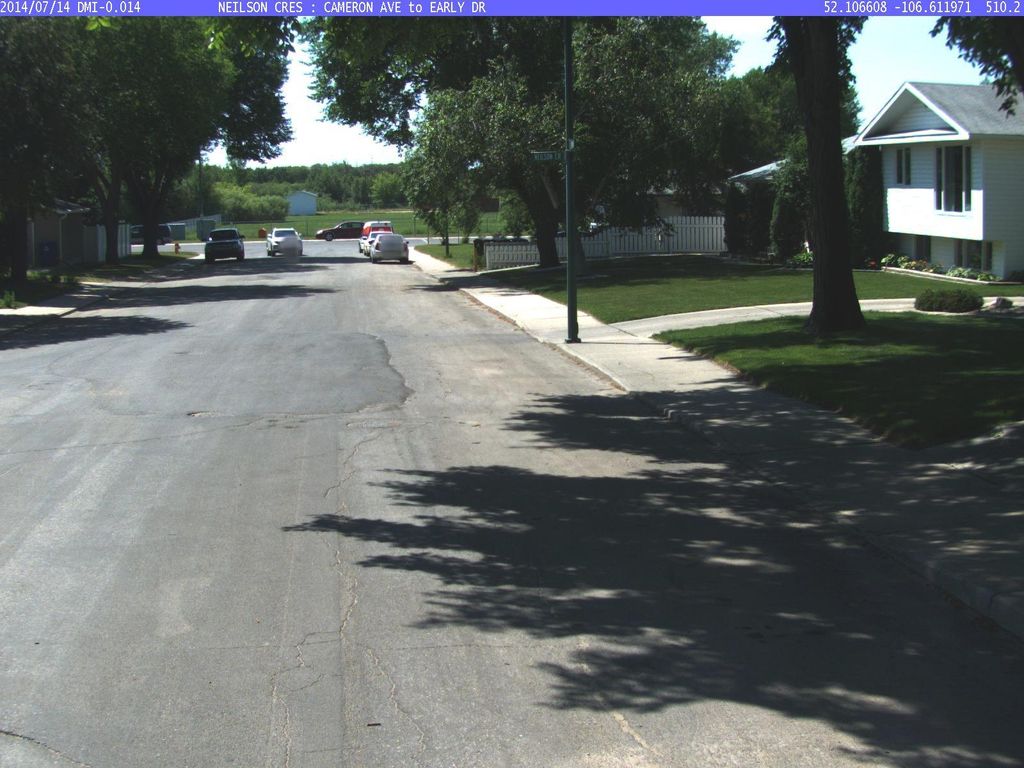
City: saskatoon